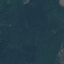
Land use / land cover: Forest